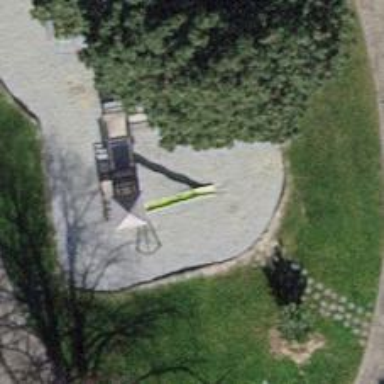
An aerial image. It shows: Playground with slide.